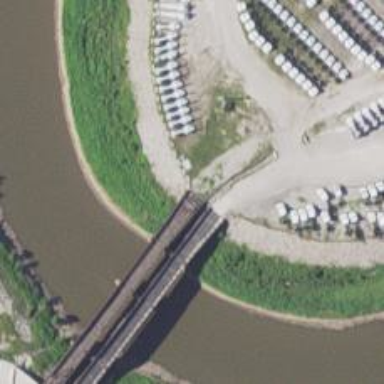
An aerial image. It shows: Abandoned railroad bridge.